Interaction volume radius: 10 \u00c5
Interaction volume height: 25 \u00c5
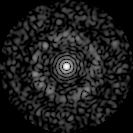
Disorder parameter: 0.8594